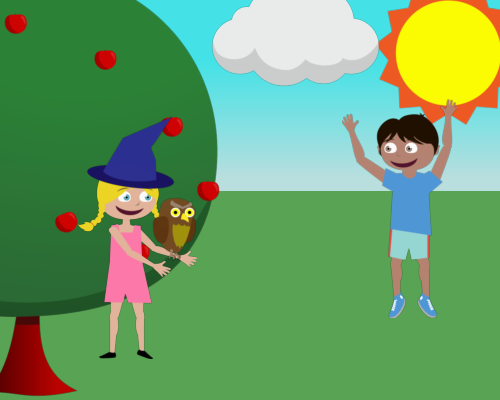
large sun in right hand corner under the sun there is a boy standing with arms out smiling teeth showing and beside the sun a large cloud and on left hand medium size apple tree with 4 apples on the tree and a girl standing next to the tree arms out smiling looking at the boy and she has a owl on her left arm and purple hat